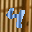
Label: 4